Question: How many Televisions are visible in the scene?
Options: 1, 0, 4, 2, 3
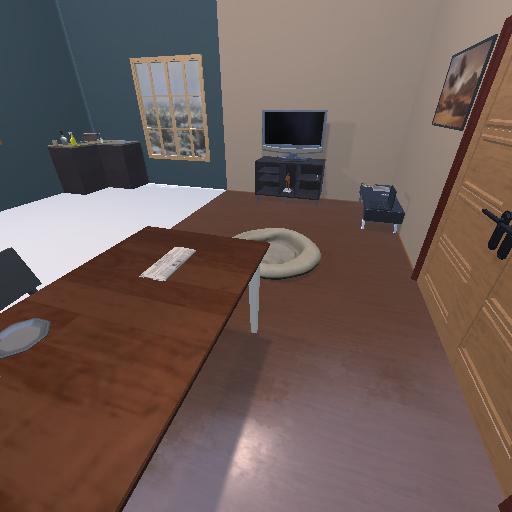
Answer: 1